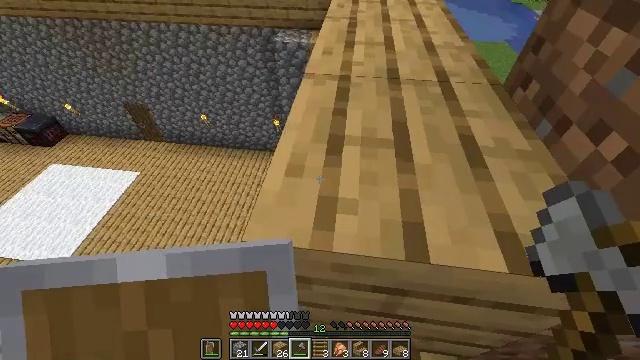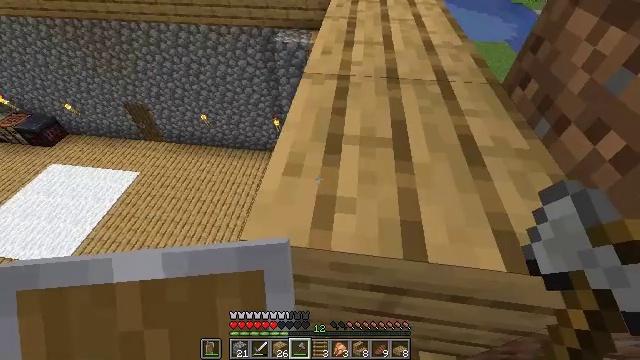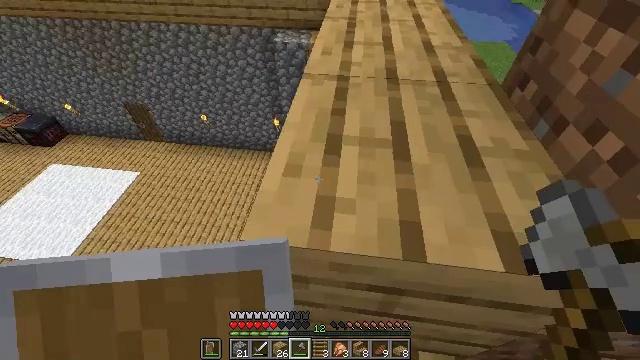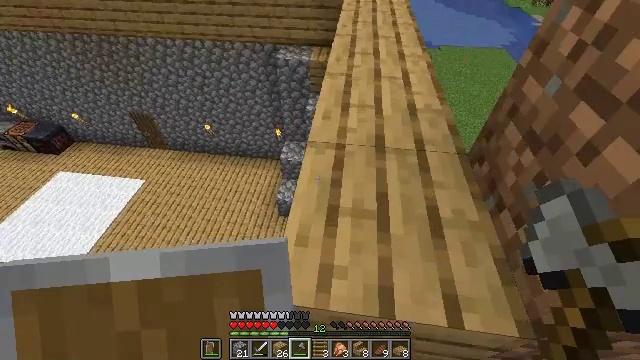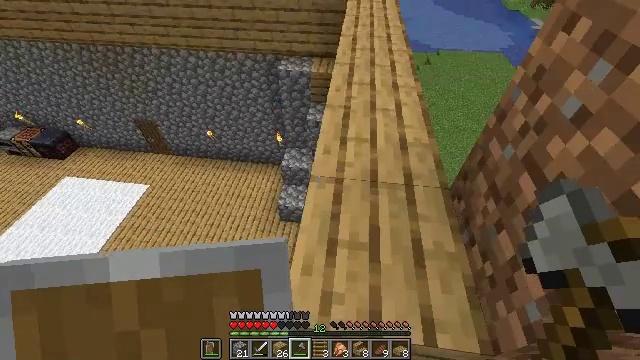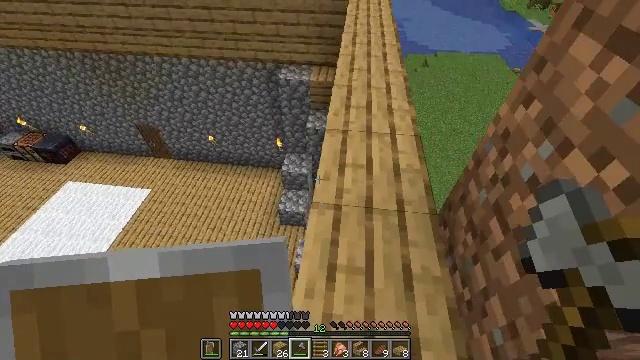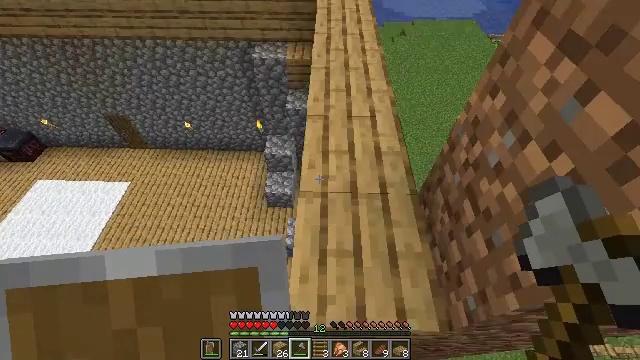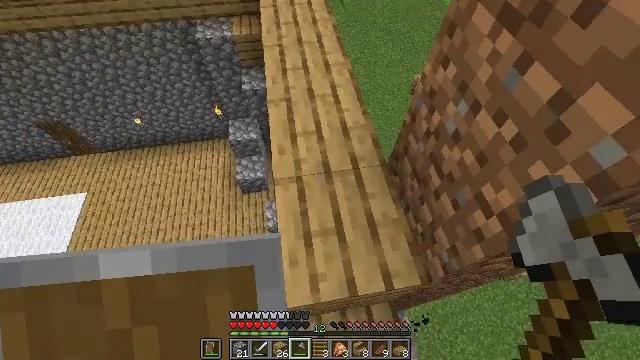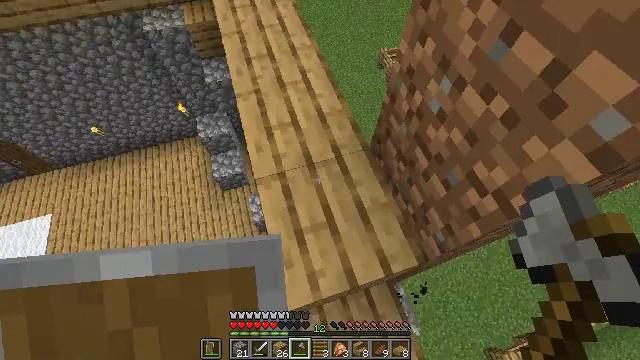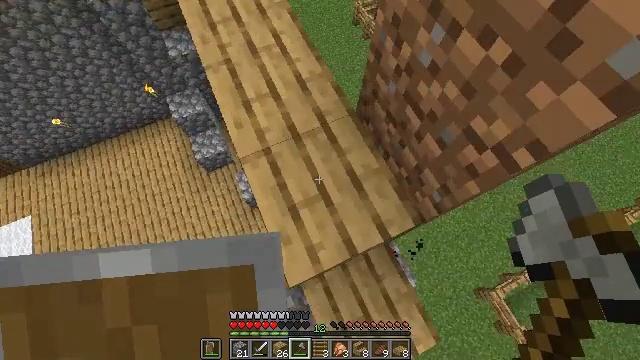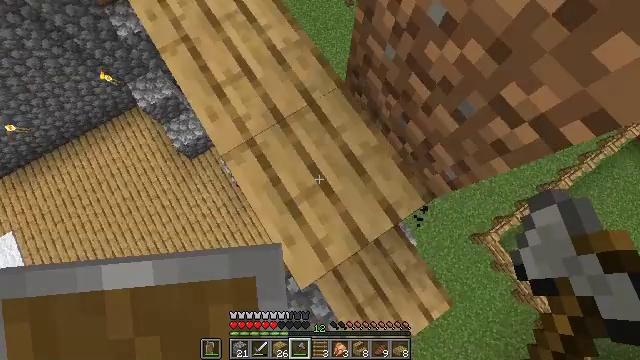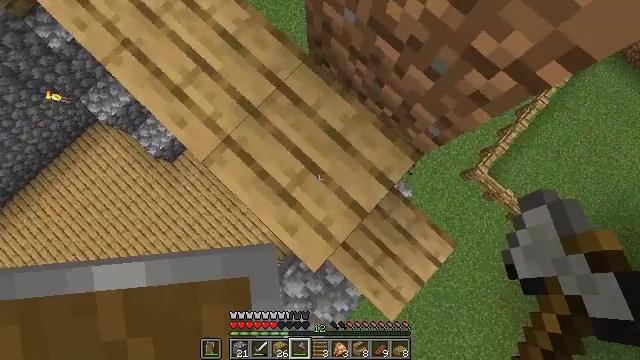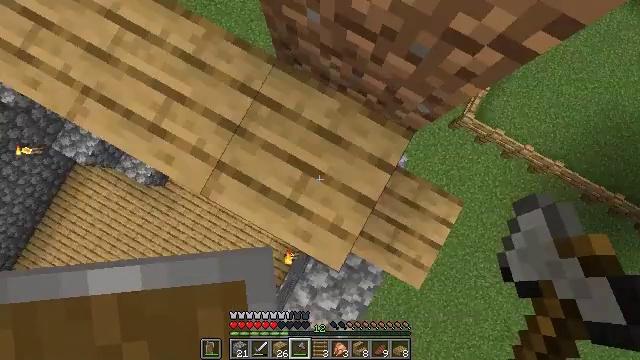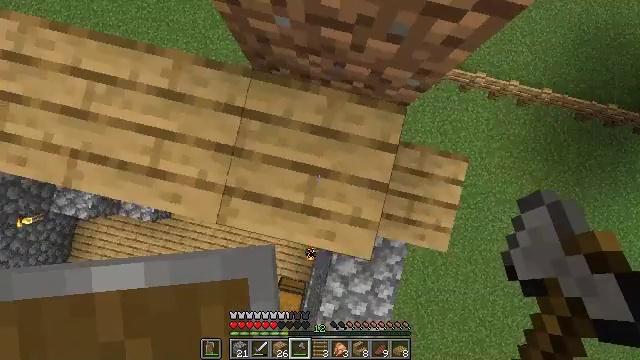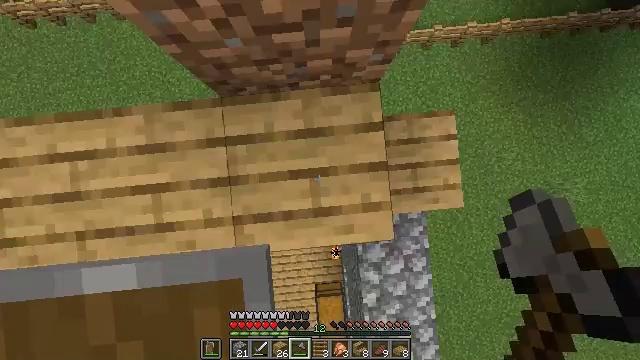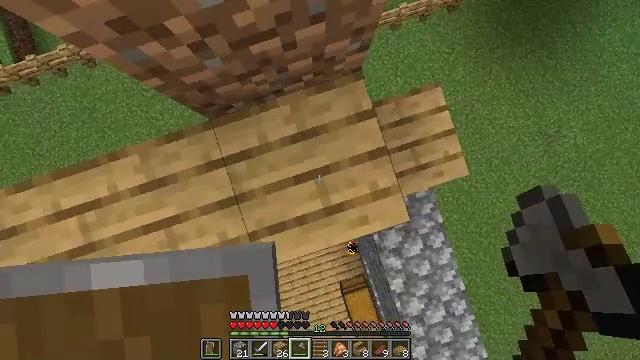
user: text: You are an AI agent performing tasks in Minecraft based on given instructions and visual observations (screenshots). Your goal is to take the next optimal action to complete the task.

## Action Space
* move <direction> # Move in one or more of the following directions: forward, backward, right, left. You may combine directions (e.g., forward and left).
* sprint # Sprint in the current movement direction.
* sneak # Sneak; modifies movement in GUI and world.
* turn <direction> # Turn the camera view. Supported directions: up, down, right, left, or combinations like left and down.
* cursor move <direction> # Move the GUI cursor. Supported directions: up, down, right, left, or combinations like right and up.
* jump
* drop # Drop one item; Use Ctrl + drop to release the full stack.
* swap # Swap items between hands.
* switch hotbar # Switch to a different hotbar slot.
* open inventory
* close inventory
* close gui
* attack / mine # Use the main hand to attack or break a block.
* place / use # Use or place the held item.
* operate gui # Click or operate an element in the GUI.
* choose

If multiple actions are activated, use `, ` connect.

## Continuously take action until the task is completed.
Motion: motion action
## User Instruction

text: Break the existing planks.
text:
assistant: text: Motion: no_op
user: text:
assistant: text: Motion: move forward, jump
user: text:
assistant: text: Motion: move forward, jump
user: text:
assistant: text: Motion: move forward, jump
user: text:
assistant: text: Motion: move forward, jump
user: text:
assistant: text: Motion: move forward, turn right and down, jump
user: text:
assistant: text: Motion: move forward, turn right and down
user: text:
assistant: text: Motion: move forward, turn right and down
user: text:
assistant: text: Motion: move forward, turn right and down
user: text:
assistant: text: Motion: move forward, turn right and down
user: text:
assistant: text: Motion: move forward, turn right and down
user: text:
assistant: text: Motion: turn right and down
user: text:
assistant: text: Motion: turn right and down
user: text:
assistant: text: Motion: turn right and down
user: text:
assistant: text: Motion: turn right
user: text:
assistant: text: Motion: turn right
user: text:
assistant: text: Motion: turn right
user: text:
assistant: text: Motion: turn right
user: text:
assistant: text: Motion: turn right
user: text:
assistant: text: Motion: turn right and up
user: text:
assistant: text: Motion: turn right and up
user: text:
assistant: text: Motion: turn up
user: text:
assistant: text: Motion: no_op
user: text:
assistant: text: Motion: turn up
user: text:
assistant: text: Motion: move forward, turn left and up
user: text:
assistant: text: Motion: move forward
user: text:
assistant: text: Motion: move forward
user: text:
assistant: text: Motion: move forward
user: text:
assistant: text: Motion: turn down
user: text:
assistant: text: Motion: turn right and down